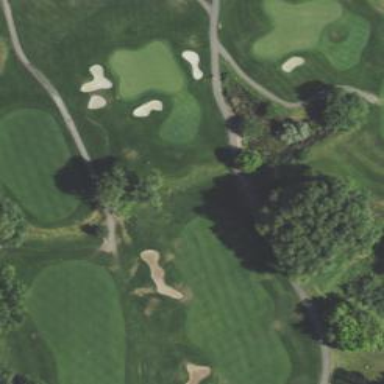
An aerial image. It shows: Path designated for golf carts.